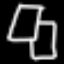
Label: square